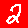
Digit: 2